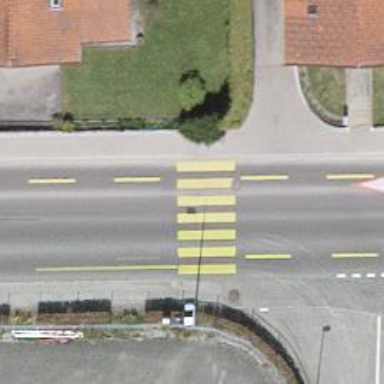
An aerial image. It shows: Uncontrolled crossing on the road.